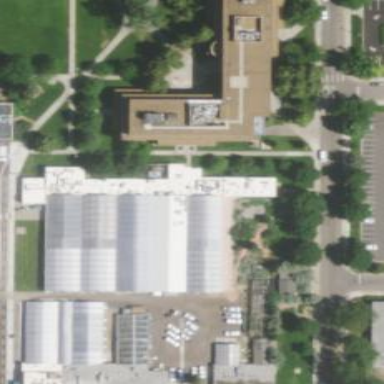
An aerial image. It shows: View of university building.